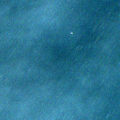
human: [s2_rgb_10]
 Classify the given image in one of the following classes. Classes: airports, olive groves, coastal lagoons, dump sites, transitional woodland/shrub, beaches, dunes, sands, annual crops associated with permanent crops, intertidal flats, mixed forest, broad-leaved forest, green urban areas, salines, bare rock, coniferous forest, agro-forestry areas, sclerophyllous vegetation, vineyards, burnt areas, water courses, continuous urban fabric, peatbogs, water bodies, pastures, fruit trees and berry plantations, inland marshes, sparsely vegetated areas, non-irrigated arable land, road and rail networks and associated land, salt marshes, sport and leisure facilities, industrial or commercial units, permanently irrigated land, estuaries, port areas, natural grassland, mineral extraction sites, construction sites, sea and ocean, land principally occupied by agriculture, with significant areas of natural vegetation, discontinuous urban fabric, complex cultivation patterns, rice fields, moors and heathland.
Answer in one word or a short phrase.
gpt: sea and ocean